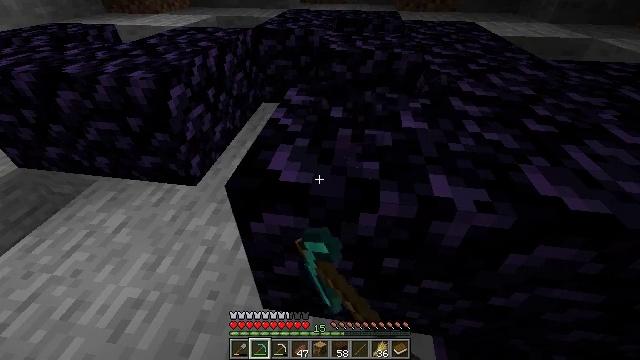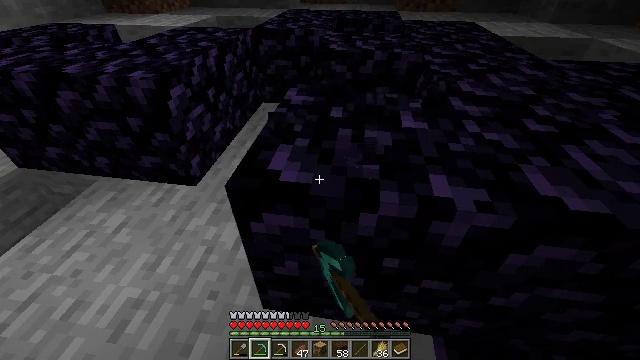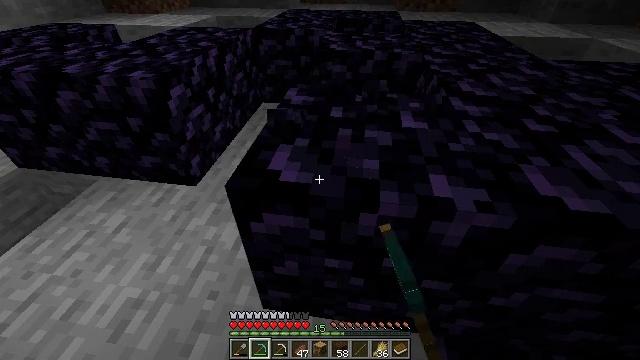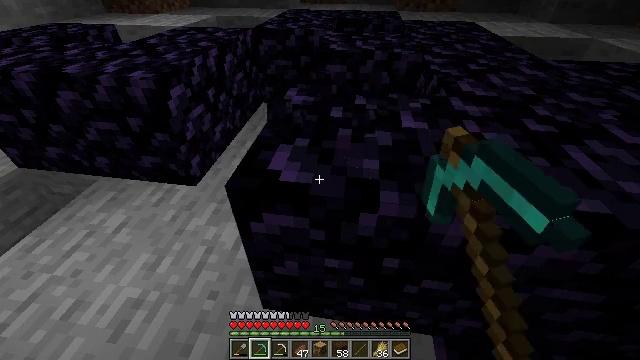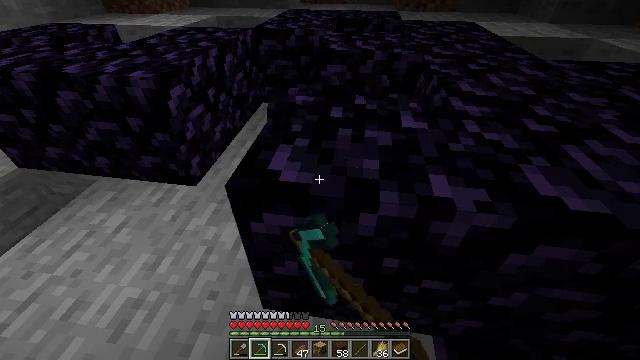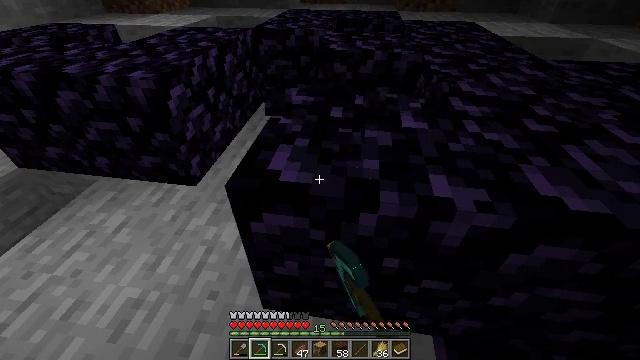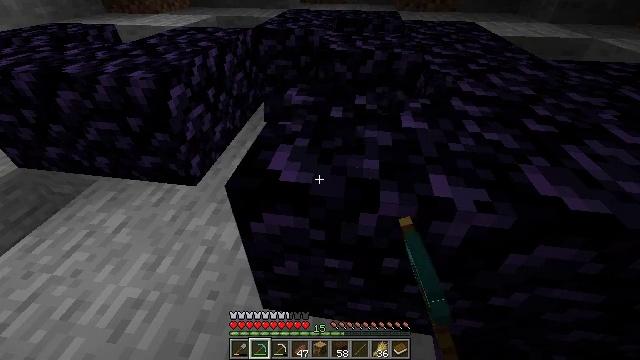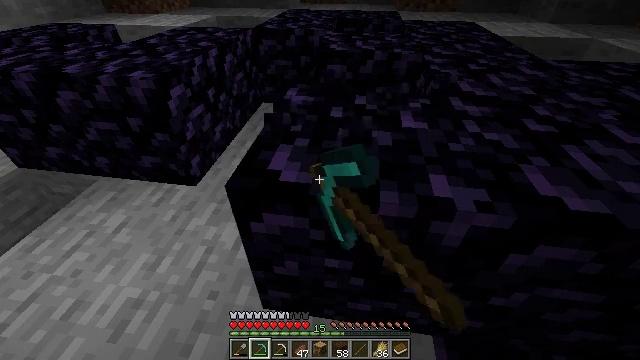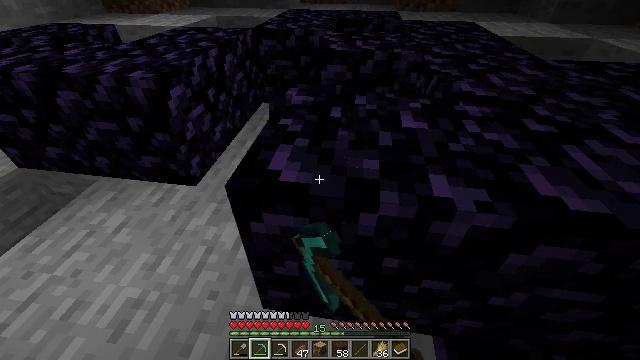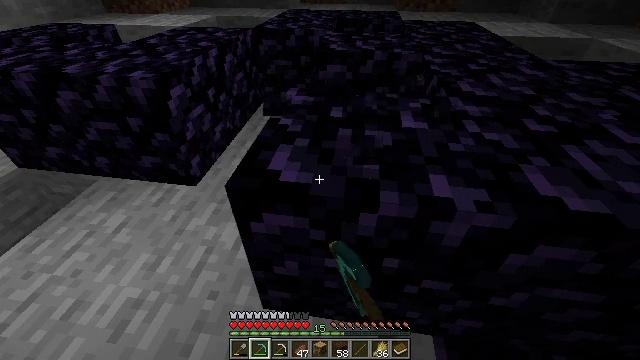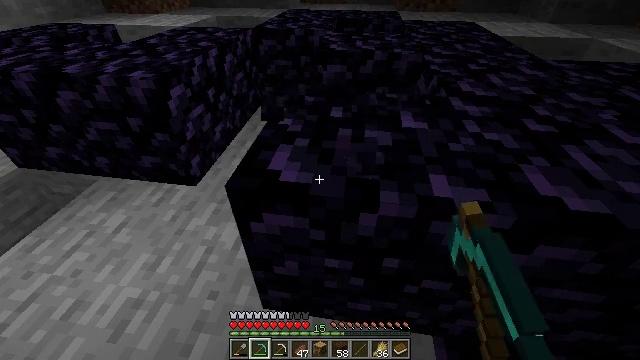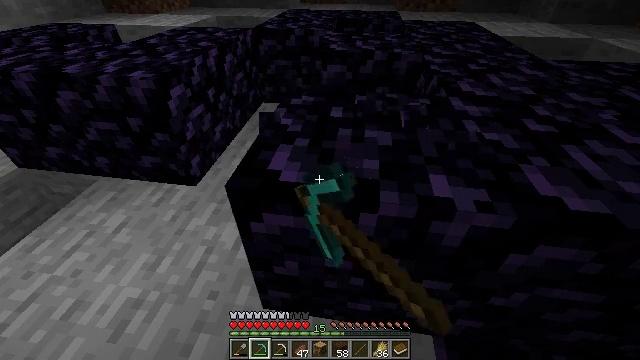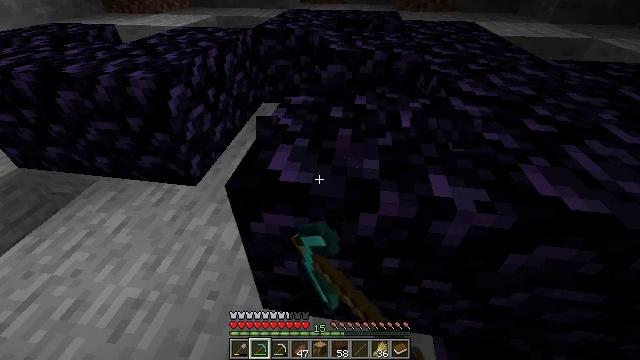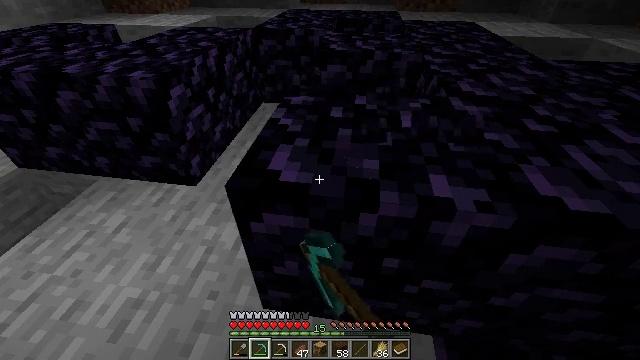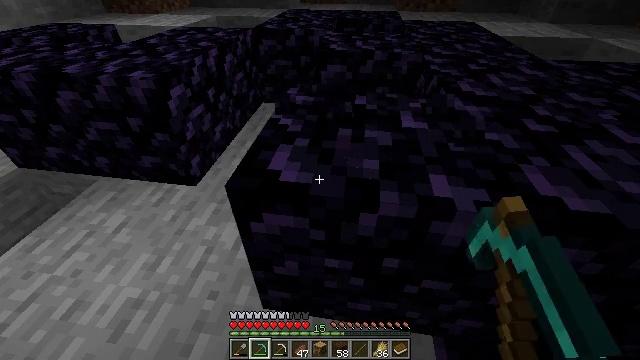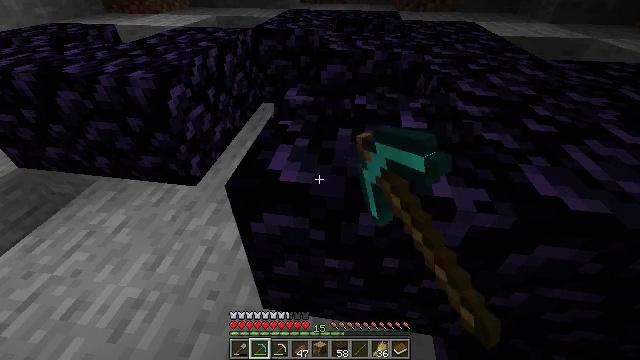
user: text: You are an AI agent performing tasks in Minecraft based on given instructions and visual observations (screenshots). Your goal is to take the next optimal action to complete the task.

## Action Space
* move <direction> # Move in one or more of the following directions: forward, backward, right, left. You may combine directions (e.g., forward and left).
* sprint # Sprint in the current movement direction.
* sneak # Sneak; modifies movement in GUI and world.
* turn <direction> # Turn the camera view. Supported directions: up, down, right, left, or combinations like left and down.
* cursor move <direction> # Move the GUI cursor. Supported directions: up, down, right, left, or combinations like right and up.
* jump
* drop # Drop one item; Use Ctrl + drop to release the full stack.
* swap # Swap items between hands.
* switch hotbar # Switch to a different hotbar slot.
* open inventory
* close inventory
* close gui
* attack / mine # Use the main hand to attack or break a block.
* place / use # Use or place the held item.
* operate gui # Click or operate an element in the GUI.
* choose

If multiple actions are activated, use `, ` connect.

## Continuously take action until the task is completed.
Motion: motion action
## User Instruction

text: Break the obsidian using a diamond or netherite pickaxe.
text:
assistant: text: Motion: attack / mine
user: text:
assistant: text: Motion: attack / mine
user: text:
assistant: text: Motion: attack / mine
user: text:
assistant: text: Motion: attack / mine
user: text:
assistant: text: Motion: attack / mine
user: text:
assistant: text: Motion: attack / mine
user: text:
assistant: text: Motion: attack / mine
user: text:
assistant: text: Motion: attack / mine
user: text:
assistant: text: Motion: attack / mine
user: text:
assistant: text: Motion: attack / mine
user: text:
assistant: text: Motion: attack / mine
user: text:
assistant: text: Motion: attack / mine
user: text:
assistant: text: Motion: attack / mine
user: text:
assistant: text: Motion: attack / mine
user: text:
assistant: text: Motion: attack / mine
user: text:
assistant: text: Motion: attack / mine
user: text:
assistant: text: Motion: attack / mine
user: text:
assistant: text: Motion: attack / mine
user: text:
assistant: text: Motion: attack / mine
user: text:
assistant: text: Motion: attack / mine
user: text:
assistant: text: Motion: attack / mine
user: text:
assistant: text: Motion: attack / mine
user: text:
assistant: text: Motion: attack / mine
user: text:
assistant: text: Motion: attack / mine
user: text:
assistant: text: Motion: attack / mine
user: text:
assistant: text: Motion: attack / mine
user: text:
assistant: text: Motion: attack / mine
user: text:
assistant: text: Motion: attack / mine
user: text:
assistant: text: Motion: attack / mine
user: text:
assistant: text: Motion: attack / mine